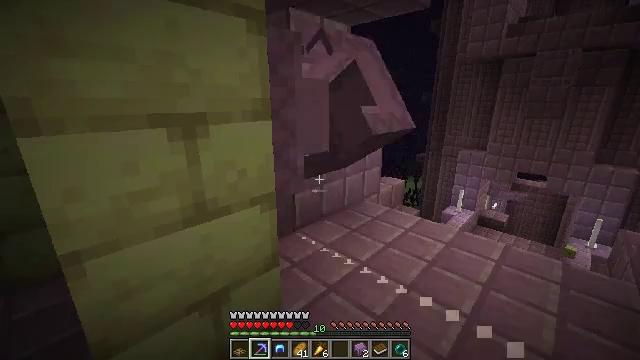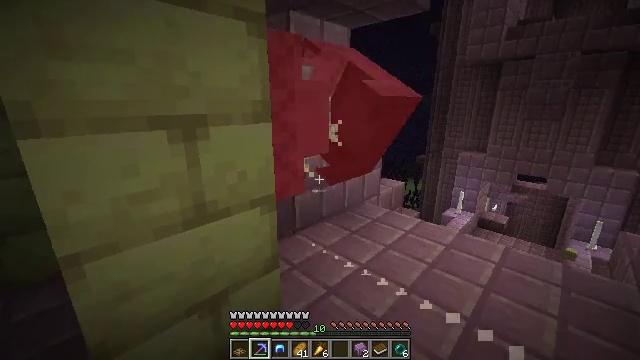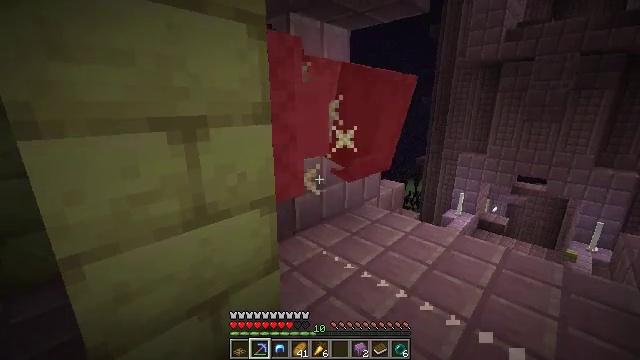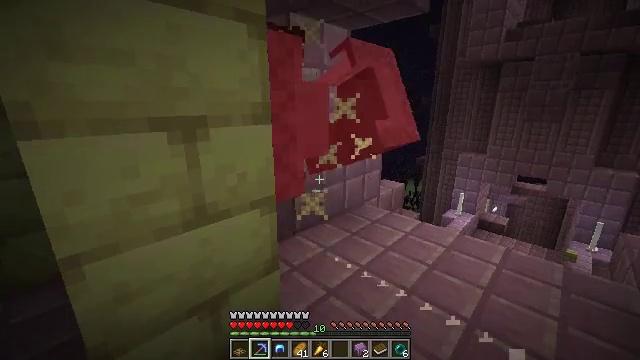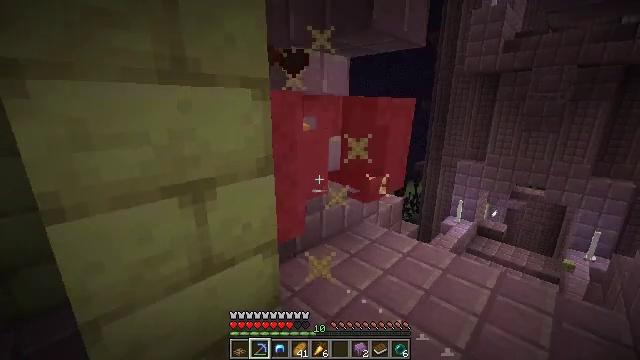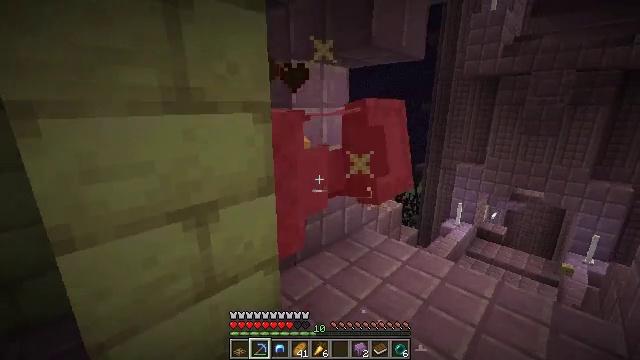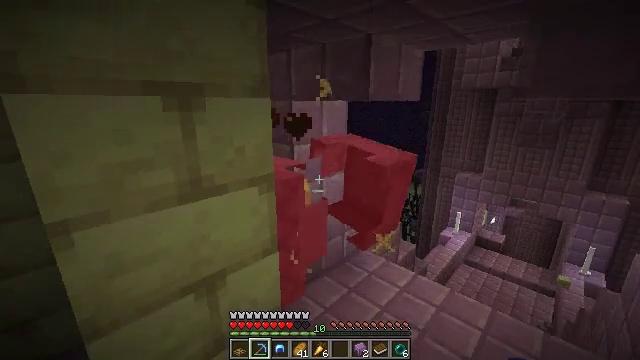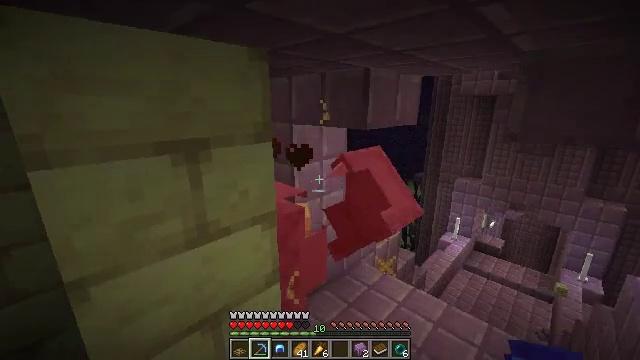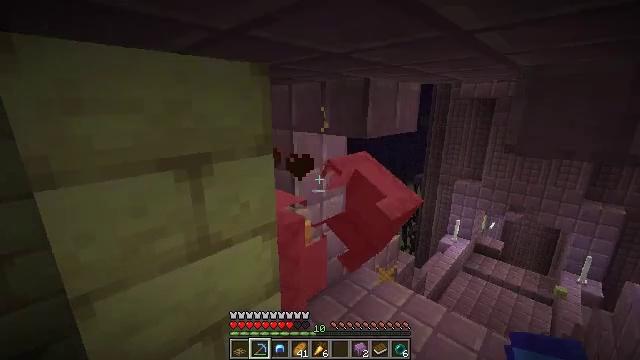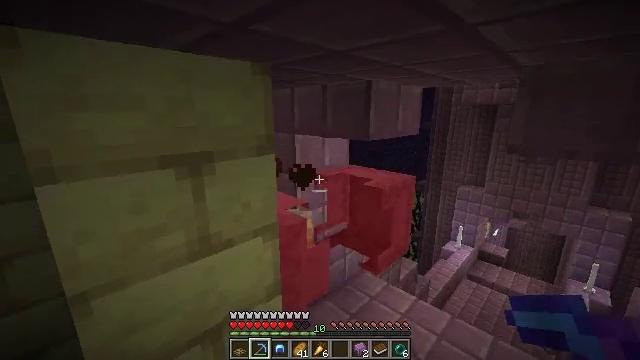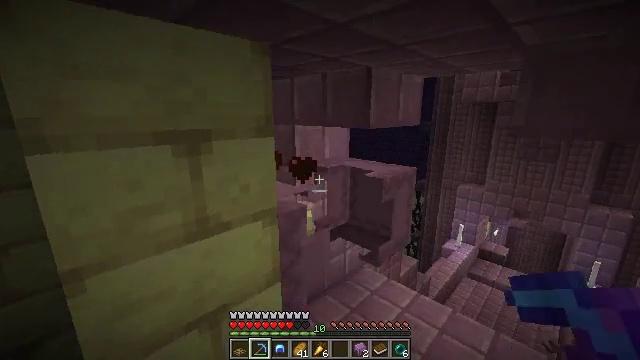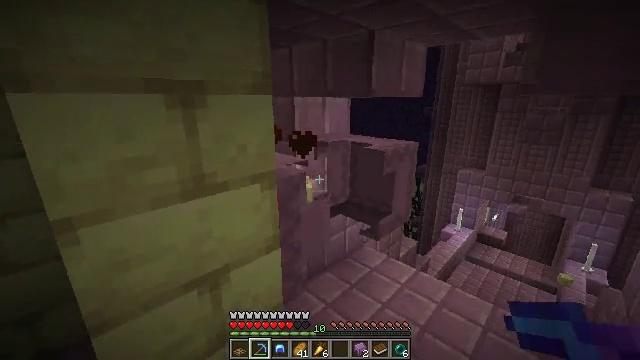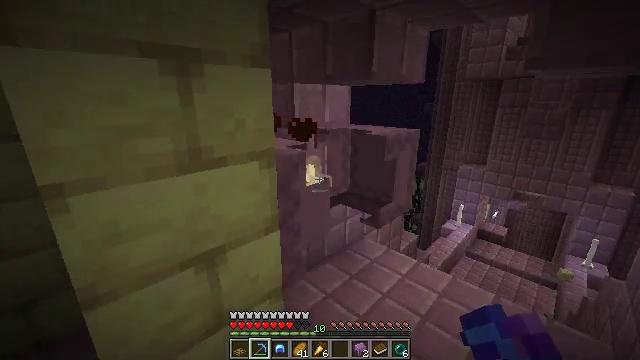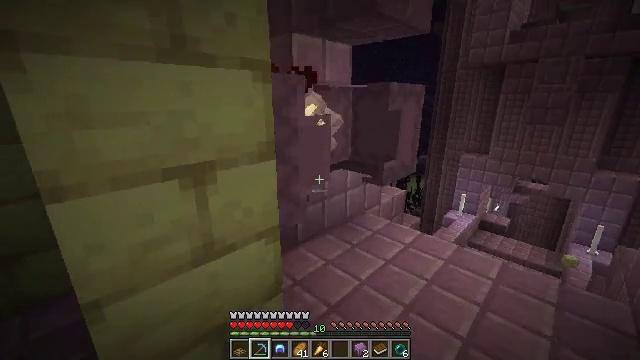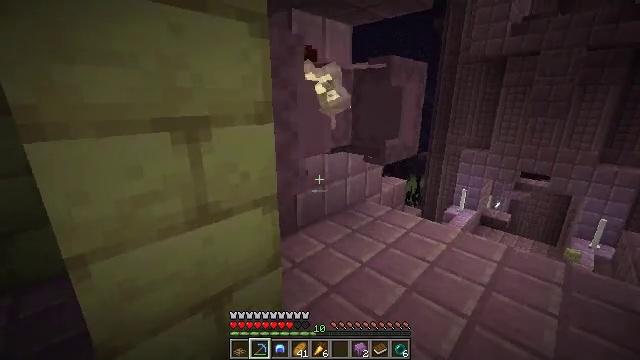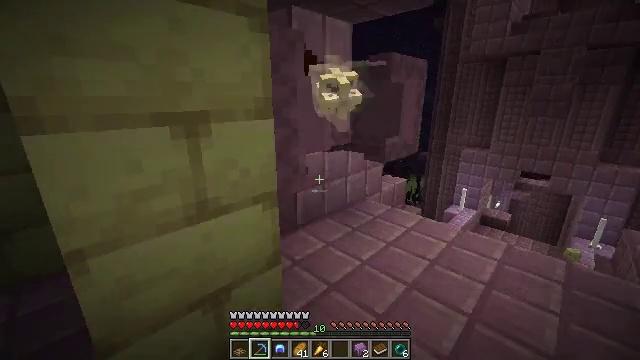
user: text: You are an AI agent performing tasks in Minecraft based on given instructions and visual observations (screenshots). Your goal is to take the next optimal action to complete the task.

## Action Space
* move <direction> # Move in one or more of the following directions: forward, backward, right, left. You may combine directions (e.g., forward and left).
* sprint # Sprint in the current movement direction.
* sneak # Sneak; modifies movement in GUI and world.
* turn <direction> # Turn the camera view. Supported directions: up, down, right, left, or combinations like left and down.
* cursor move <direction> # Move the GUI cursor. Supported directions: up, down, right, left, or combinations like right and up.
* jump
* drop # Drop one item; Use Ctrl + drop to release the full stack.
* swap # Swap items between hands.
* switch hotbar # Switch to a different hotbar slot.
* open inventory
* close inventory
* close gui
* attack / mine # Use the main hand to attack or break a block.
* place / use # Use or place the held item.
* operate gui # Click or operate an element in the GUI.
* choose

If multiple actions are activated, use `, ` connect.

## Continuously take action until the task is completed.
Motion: motion action
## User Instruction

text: Combat the shulker.
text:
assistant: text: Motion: no_op
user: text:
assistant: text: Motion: no_op
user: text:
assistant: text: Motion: no_op
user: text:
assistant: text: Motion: jump
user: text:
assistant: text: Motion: jump
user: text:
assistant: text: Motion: jump
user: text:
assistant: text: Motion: no_op
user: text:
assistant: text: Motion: no_op
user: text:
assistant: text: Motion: turn up
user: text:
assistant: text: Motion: no_op
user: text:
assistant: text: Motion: turn down, attack / mine
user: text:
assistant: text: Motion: attack / mine
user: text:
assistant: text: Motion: attack / mine
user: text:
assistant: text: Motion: attack / mine
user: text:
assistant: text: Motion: no_op
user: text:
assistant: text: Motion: no_op